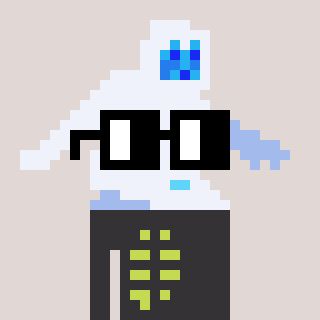
a pixel art character with square black glasses, a yeti-shaped head and a grayscale-colored body on a warm background